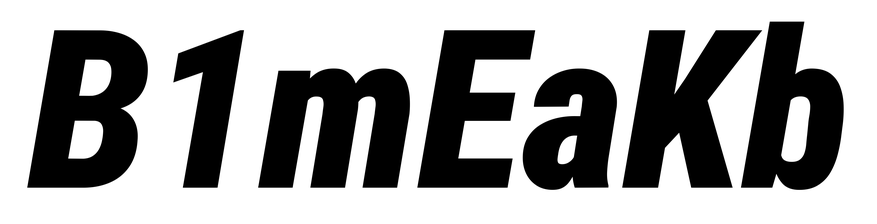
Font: Roboto-Italic_Condensed_Black_Italic